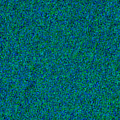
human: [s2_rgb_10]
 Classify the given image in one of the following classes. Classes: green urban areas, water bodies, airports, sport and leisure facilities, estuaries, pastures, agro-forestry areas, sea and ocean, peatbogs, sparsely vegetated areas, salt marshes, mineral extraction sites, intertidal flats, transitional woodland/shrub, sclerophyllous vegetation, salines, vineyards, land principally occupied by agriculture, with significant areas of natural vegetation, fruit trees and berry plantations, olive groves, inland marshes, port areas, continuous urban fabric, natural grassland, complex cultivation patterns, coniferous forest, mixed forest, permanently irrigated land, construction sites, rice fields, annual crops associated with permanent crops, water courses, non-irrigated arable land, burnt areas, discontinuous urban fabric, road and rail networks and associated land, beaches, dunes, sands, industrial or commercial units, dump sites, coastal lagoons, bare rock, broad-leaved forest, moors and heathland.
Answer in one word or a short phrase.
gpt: sea and ocean